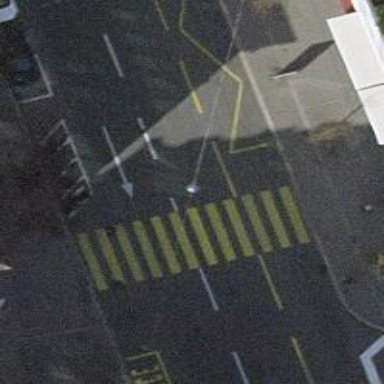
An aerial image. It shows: Marked road crossing with visible crossing markings.